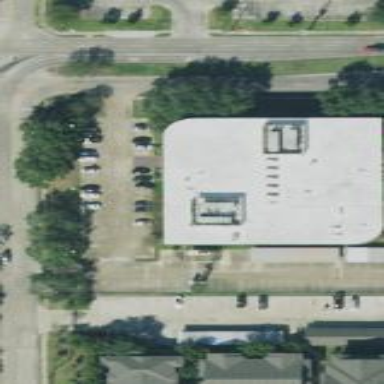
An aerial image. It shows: Flat-roofed commercial building.